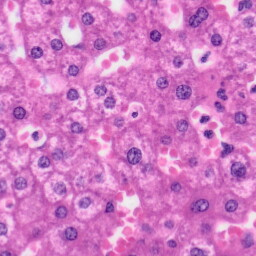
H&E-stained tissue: Liver